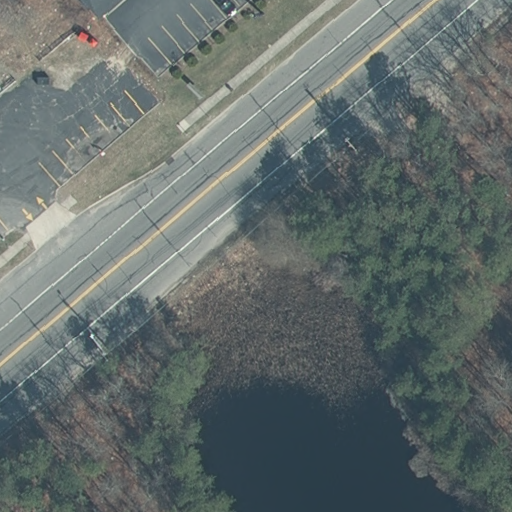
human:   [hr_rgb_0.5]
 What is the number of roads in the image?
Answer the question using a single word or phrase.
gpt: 1

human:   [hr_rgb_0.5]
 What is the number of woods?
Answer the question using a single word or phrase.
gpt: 1

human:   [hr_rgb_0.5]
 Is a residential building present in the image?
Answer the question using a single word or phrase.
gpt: no

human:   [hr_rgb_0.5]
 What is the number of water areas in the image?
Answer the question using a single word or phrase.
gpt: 1

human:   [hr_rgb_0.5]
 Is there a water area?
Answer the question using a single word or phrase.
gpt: yes

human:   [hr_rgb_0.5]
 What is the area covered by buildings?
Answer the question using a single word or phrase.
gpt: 1001m2

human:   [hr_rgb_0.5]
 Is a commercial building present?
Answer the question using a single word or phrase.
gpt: yes

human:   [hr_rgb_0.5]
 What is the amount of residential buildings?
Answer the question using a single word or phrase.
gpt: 0

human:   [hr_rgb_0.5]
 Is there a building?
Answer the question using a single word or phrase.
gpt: yes

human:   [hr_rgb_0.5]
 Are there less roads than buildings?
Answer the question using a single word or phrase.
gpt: no

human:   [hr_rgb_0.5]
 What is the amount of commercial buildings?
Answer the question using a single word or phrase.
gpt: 1

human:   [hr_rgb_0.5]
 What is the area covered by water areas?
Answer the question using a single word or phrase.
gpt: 1026m2

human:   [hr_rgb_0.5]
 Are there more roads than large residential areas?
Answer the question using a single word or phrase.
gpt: no

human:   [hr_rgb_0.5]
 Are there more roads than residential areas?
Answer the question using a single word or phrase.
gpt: no

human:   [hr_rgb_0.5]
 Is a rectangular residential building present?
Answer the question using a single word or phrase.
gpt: no

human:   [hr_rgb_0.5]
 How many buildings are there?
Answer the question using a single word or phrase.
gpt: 1

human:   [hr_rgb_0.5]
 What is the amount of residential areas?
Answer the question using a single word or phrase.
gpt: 1

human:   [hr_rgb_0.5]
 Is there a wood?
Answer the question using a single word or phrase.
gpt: yes

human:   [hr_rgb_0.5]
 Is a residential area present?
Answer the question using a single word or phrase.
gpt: yes

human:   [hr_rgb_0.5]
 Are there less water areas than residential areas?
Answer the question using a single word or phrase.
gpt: no

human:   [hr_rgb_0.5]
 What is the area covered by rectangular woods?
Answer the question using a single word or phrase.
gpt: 1283m2

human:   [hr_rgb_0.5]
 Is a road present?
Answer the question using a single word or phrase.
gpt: yes

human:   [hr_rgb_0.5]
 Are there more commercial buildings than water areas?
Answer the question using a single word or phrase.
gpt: no

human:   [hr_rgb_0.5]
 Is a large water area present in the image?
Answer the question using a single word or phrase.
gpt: yes

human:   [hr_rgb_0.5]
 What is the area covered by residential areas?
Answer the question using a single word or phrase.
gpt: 10656m2

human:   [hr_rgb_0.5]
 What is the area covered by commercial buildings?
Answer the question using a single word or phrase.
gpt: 1001m2

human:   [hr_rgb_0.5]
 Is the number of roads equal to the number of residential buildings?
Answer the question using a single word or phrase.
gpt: no

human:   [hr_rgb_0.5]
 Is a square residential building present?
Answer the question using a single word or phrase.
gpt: no

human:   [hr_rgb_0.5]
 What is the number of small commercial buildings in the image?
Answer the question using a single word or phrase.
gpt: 0

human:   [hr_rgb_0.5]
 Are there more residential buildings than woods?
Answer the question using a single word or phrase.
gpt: no

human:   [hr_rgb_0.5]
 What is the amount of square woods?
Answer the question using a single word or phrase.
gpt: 0

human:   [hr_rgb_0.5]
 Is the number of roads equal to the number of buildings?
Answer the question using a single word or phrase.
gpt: yes

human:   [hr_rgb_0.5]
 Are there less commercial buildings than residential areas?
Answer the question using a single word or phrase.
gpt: no

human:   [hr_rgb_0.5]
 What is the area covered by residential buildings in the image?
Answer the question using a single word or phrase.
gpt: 0m2

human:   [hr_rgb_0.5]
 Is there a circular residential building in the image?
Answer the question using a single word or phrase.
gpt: no

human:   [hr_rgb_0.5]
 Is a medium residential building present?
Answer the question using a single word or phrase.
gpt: no

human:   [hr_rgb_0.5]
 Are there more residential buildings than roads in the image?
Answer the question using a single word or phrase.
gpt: no

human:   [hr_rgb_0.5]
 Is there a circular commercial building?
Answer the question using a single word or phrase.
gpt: no

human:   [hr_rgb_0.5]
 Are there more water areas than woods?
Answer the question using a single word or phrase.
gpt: no

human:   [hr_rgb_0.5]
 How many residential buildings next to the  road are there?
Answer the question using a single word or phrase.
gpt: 0

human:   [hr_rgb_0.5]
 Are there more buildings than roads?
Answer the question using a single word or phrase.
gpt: no

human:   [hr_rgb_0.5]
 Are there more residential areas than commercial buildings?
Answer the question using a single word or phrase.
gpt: no

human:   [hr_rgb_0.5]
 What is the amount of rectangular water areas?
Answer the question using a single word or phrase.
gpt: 1

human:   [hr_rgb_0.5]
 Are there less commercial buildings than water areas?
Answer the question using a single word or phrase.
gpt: no

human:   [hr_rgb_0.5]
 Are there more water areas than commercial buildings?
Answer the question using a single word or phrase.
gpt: no

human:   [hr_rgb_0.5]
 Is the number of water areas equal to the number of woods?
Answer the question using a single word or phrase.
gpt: yes

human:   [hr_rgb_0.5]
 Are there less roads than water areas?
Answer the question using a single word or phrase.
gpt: no

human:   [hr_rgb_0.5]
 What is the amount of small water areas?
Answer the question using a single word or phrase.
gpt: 0

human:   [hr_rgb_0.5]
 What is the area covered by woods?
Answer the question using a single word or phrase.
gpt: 1283m2

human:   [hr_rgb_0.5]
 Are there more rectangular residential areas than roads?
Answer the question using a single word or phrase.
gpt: no

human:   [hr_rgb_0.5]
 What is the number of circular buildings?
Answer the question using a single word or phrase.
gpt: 0

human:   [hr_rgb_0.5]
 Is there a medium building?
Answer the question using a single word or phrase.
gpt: no

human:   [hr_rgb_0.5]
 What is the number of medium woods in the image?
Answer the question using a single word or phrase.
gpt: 0

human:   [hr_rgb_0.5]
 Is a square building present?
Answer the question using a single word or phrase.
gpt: no

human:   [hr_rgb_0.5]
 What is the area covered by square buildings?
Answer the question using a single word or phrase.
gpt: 0m2

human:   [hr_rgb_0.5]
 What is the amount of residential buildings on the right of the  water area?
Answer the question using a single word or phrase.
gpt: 0

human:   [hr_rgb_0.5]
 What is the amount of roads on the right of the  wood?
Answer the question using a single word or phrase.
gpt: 0

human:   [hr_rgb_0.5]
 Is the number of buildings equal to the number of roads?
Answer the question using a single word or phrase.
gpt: yes

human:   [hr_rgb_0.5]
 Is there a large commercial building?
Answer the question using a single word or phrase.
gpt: yes

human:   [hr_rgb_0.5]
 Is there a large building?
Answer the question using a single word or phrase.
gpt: yes

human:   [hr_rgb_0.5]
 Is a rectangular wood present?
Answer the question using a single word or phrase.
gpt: yes

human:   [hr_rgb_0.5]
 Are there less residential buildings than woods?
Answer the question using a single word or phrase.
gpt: yes

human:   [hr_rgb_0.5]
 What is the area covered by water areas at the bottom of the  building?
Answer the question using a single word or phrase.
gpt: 1026m2

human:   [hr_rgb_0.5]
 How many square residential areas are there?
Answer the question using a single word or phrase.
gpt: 0